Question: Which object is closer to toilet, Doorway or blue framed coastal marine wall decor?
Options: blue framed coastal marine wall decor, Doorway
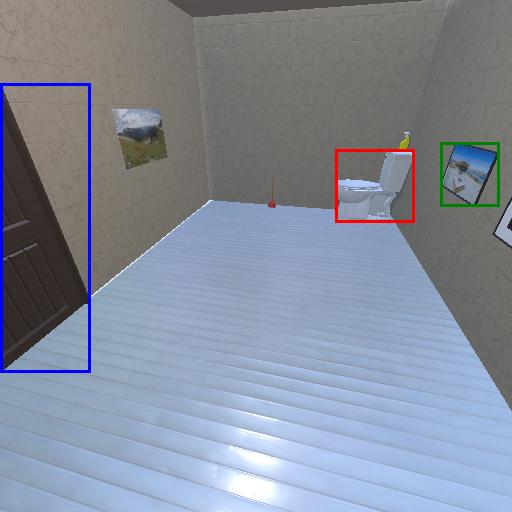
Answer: blue framed coastal marine wall decor